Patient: sex F, age 43
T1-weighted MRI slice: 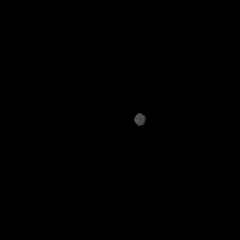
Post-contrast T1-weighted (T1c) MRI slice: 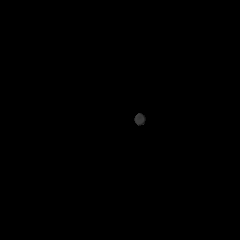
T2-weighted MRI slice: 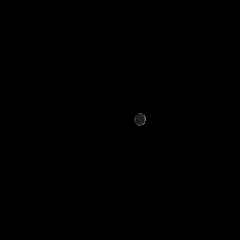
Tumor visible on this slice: no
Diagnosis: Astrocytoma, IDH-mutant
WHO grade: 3